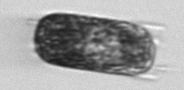
Label: Hemiaulus